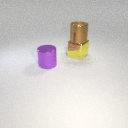
large yellow metal cube below large brown metal cylinder